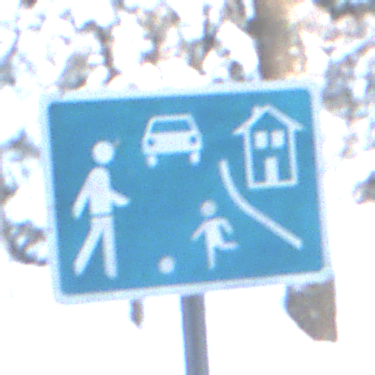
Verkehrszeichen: BeginnVerkehrsberuhigterBereich
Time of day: MorningAfternoon
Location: Outdoor (Nature)
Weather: Clear
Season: Winter
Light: Natural